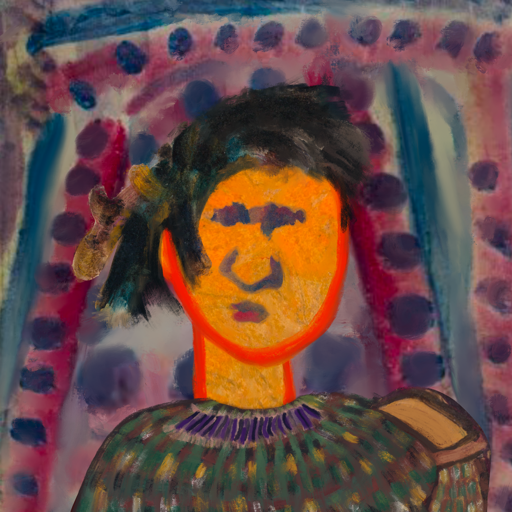
Background: HillGirl, Head And Neck Front: Sisters, Face Front: In_The_Sun, Bust: After_Raid, Hair Front: Pipe, Head Accessory: Blank, Second Necklace: Blank, Necklace: HillGirl, Baby: Blank